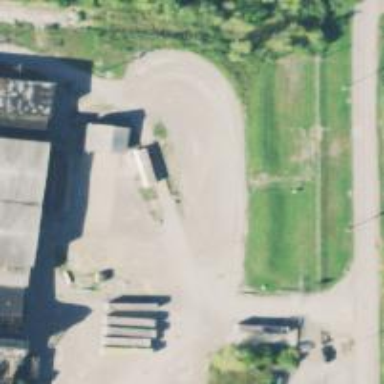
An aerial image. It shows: Weighbridge facility.